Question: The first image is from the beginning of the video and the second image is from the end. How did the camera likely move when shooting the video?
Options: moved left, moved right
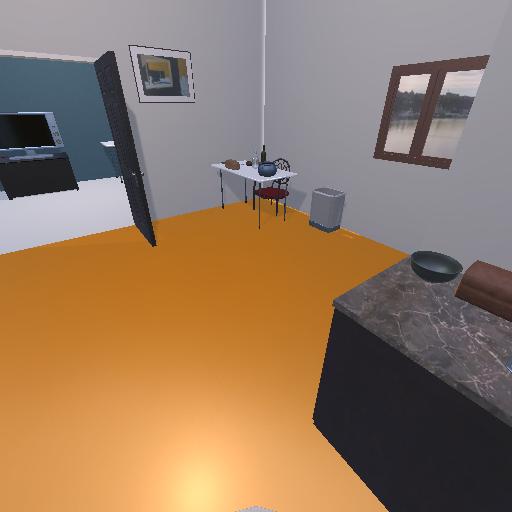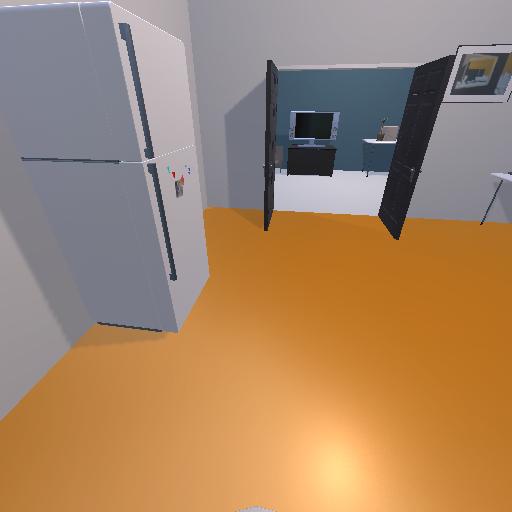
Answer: moved left